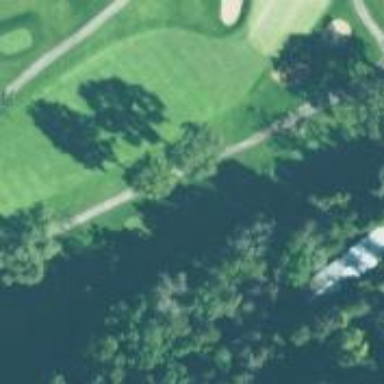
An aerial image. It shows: Footway that serves as golf path.